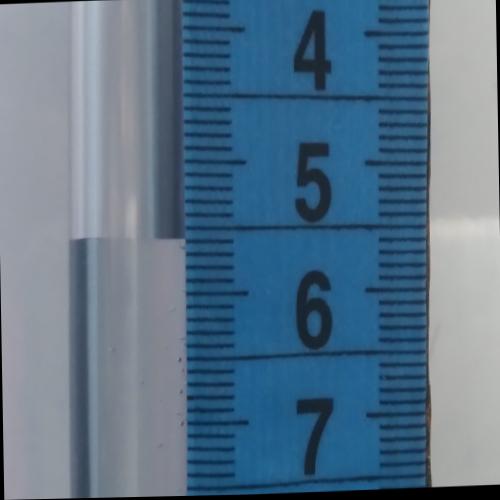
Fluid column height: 5.6 cm